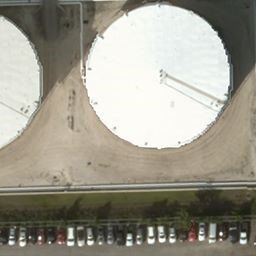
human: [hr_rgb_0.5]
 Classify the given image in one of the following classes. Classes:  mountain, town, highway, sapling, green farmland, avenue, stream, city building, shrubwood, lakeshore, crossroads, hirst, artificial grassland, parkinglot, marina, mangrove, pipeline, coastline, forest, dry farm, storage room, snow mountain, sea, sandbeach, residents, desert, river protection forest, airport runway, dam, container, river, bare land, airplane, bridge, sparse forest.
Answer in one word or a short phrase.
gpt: storage room